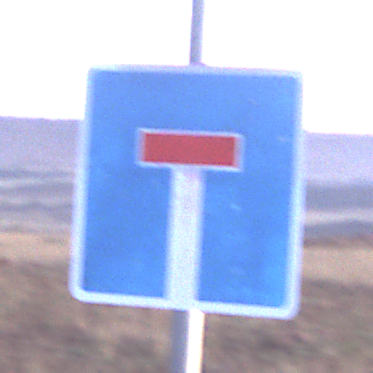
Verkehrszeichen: Sackgasse
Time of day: SunriseSunset
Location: Outdoor (Nature)
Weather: Clear
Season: NotSpecified
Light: Natural